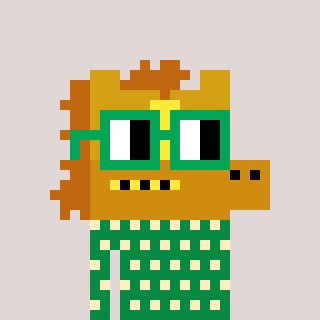
a pixel art character with square green glasses, a yellow horse-shaped head and a green-colored body on a warm background